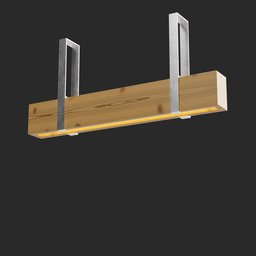
Label: lighting